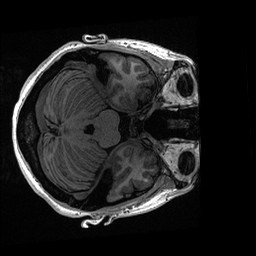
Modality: T1w
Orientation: axial
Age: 21
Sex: female
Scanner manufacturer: ge
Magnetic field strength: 3 T
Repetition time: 0.006952 s
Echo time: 0.00292 s